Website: apple
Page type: cart
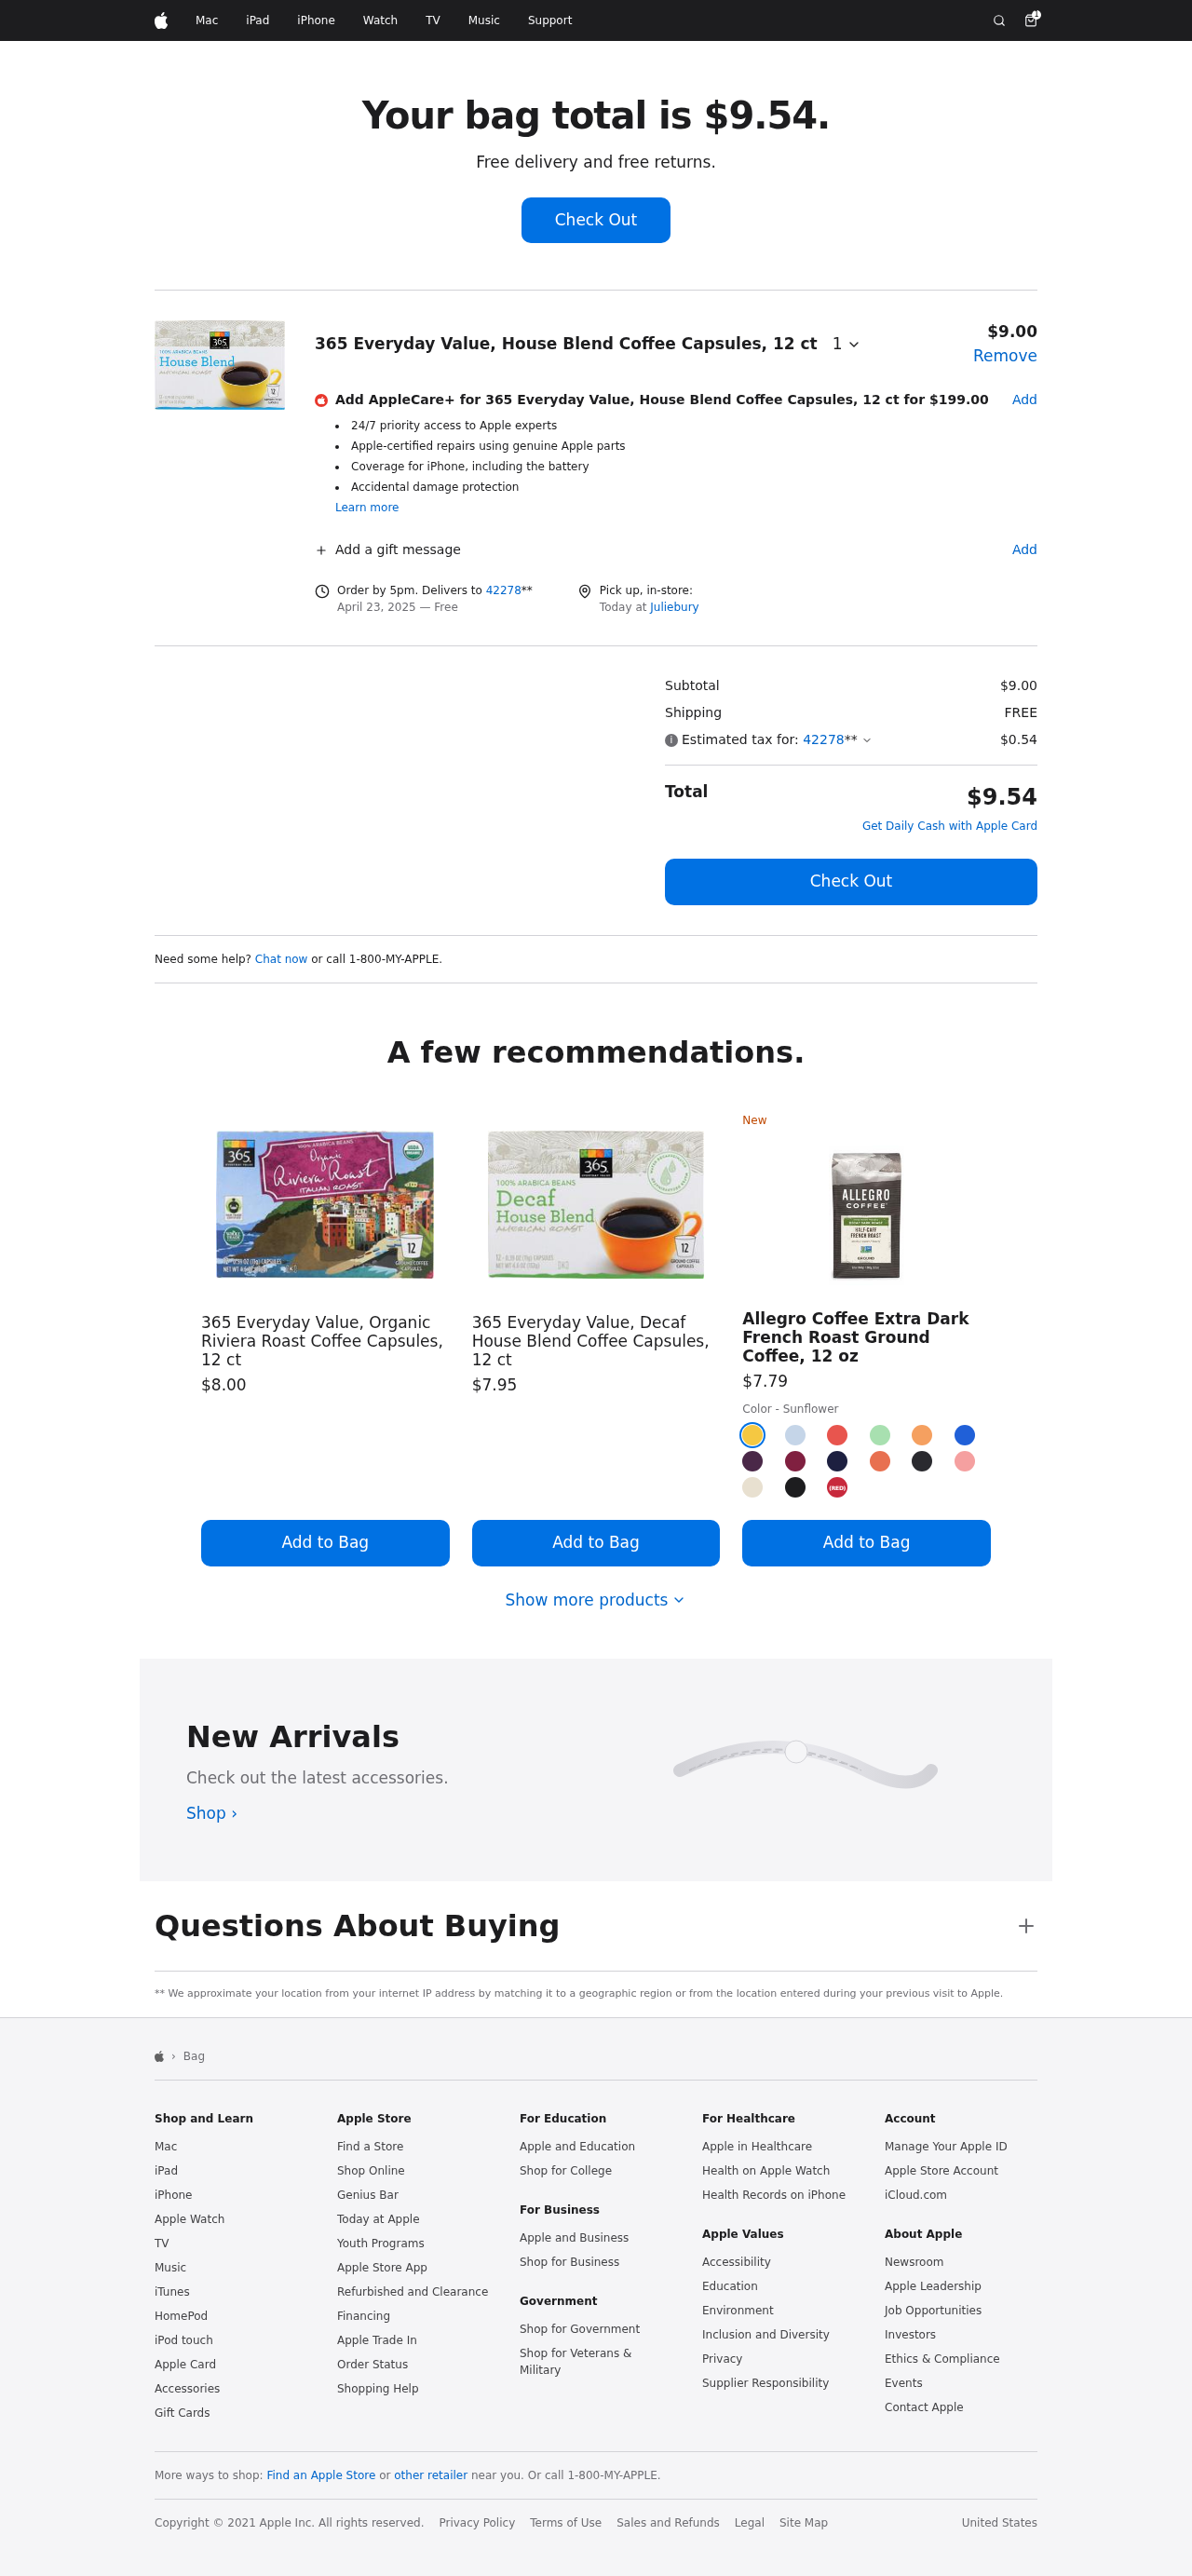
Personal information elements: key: PII_CITY
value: Juliebury
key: PII_POSTCODE
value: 42278
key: PII_POSTCODE_FULL
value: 42278
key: PII_POSTCODE_NUMERIC
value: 42278
Product elements: key: PRODUCT1_NAME
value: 365 Everyday Value, House Blend Coffee Capsules, 12 ct
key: PRODUCT1_PRICE
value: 9
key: PRODUCT1_QUANTITY
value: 1
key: PRODUCT2_NAME
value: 365 Everyday Value, Organic Riviera Roast Coffee Capsules, 12 ct
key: PRODUCT2_PRICE
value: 8
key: PRODUCT3_NAME
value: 365 Everyday Value, Decaf House Blend Coffee Capsules, 12 ct
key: PRODUCT3_PRICE
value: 7.95
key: PRODUCT4_NAME
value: Allegro Coffee Extra Dark French Roast Ground Coffee, 12 oz
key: PRODUCT4_PRICE
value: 7.79
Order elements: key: ORDER_NUM_ITEMS
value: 1
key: ORDER_TOTAL
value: $9.54
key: ORDER_SHIPPING_DATE
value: April 23, 2025
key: ORDER_SUBTOTAL
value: $9.00
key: ORDER_SHIPPING_COST
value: FREE
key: ORDER_TAX
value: $0.54